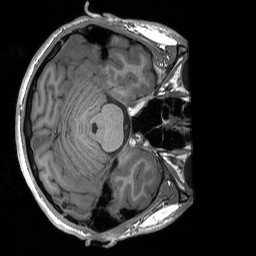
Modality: T1w
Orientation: axial
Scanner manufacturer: siemens
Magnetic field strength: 3 T
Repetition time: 1.76 s
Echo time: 0.0022 s